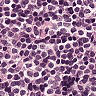
Metastatic tissue present: no